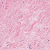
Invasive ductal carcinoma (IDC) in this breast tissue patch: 0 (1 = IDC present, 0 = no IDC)